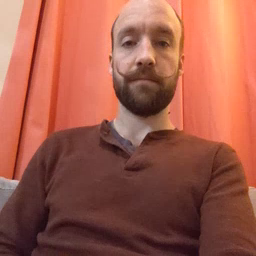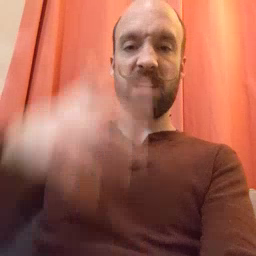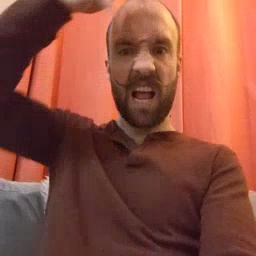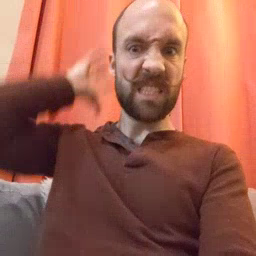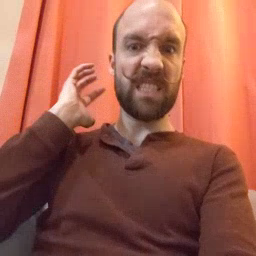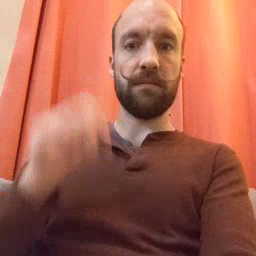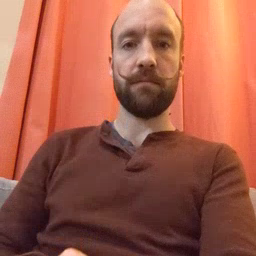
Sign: lion